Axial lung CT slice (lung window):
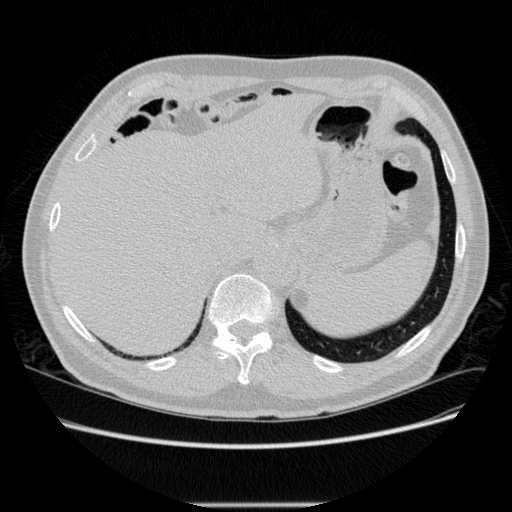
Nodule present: no